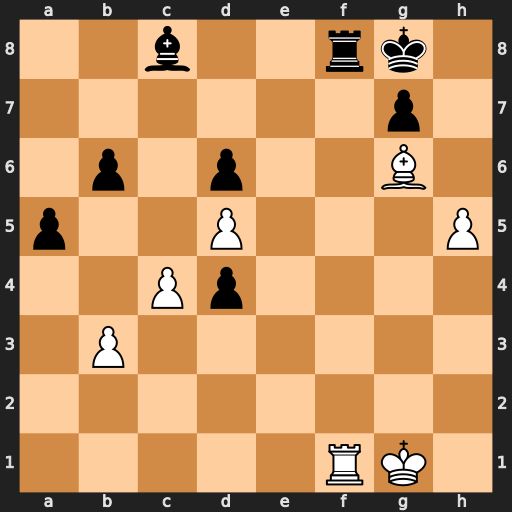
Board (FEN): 2b2rk1/6p1/1p1p2B1/p2P3P/2Pp4/1P6/8/5RK1
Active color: w
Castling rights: -
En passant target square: -
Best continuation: Bh7+ Kxh7 Rxf8